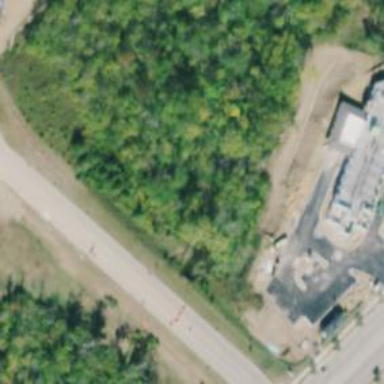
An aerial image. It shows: Culvert tunnel.